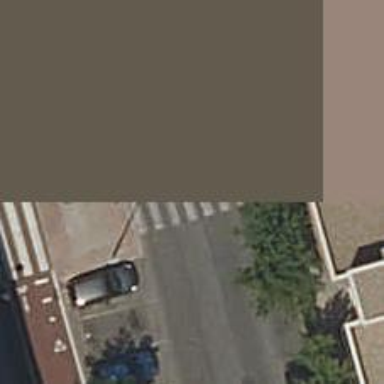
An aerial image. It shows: Uncontrolled crossing on the road.